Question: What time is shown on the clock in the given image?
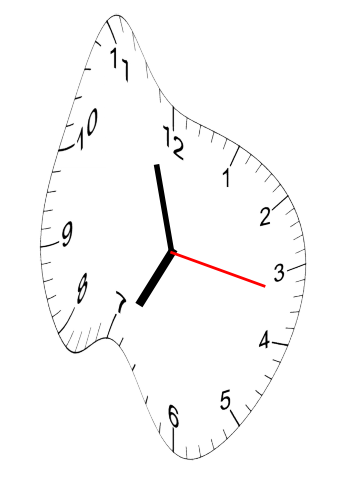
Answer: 06:57:17